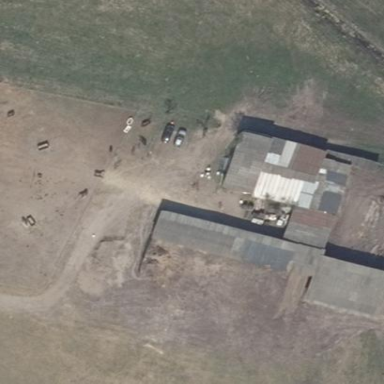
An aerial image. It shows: Farmyard area.